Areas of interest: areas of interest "Home Furnishing and Building Materials Market"
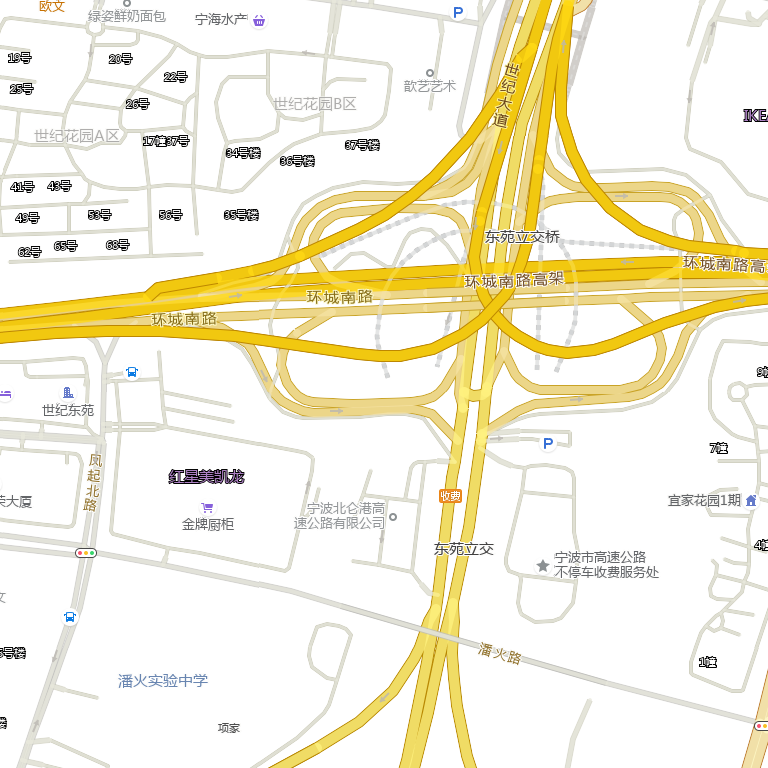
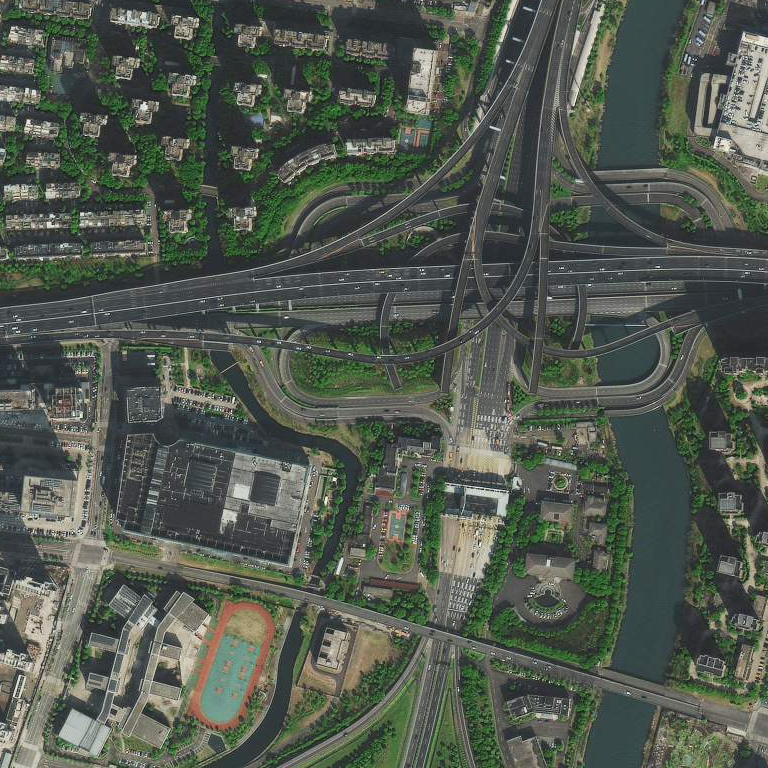